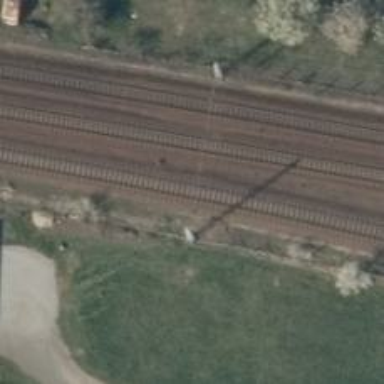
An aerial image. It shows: Railway signal.